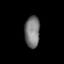
Tissue: prostate
Cell type: T cells
Senescence score: 0.8178
Nuclear area (px): 465
Mean DAPI intensity: 122.118